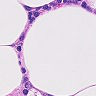
Metastatic tissue present: no